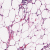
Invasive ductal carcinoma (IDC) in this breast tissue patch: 0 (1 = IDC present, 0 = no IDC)